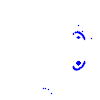
Particle: electron